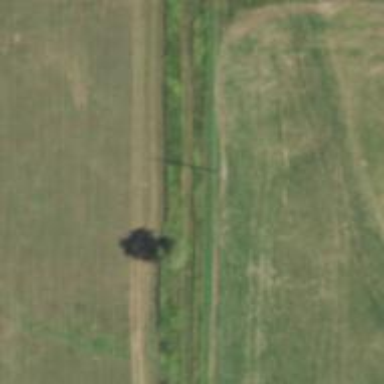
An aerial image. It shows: Power pole.